Field crop: tomato
Growth stage: 1
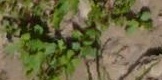
Species: portulaca